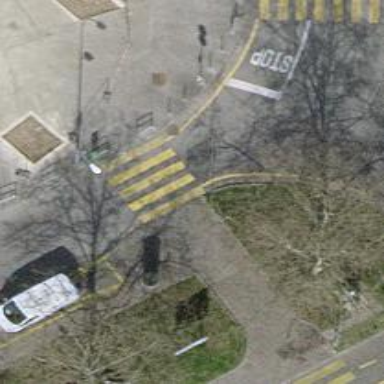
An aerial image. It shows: Zebra crossing on the road.